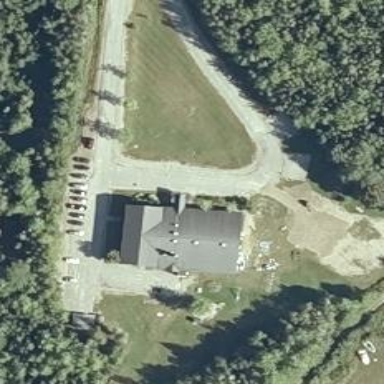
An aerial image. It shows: School building.